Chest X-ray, PA view. Patient: 54 years old, sex F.
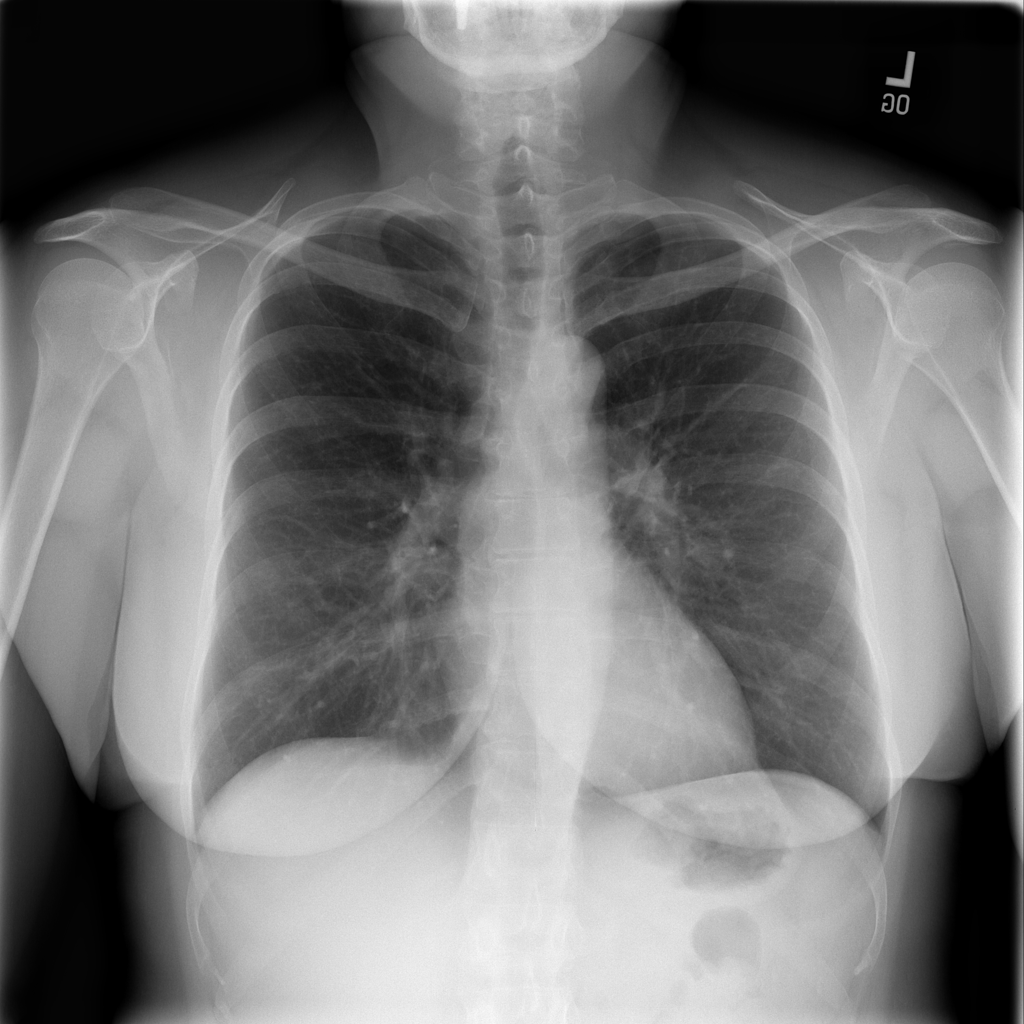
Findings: No Finding